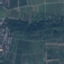
Land use / land cover class: PermanentCrop